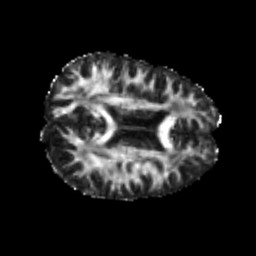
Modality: FA
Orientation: axial
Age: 22
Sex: male
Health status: healthy
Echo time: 0.074 s